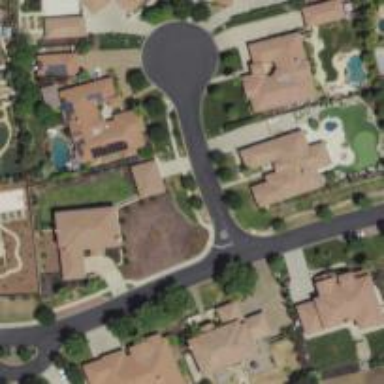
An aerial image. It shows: Residential road with asphalt surface and sidewalk on the left.